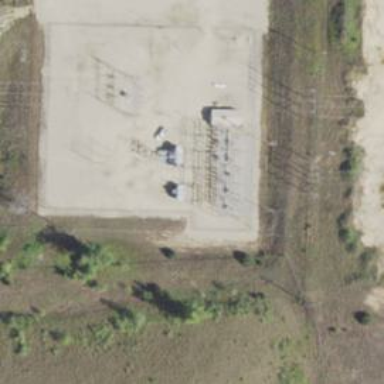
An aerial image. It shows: Switch used for power control.